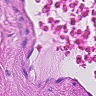
Metastatic tissue present: no